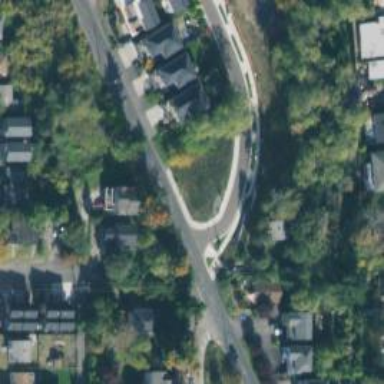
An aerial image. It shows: Residential road with separate sidewalk.